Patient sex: F
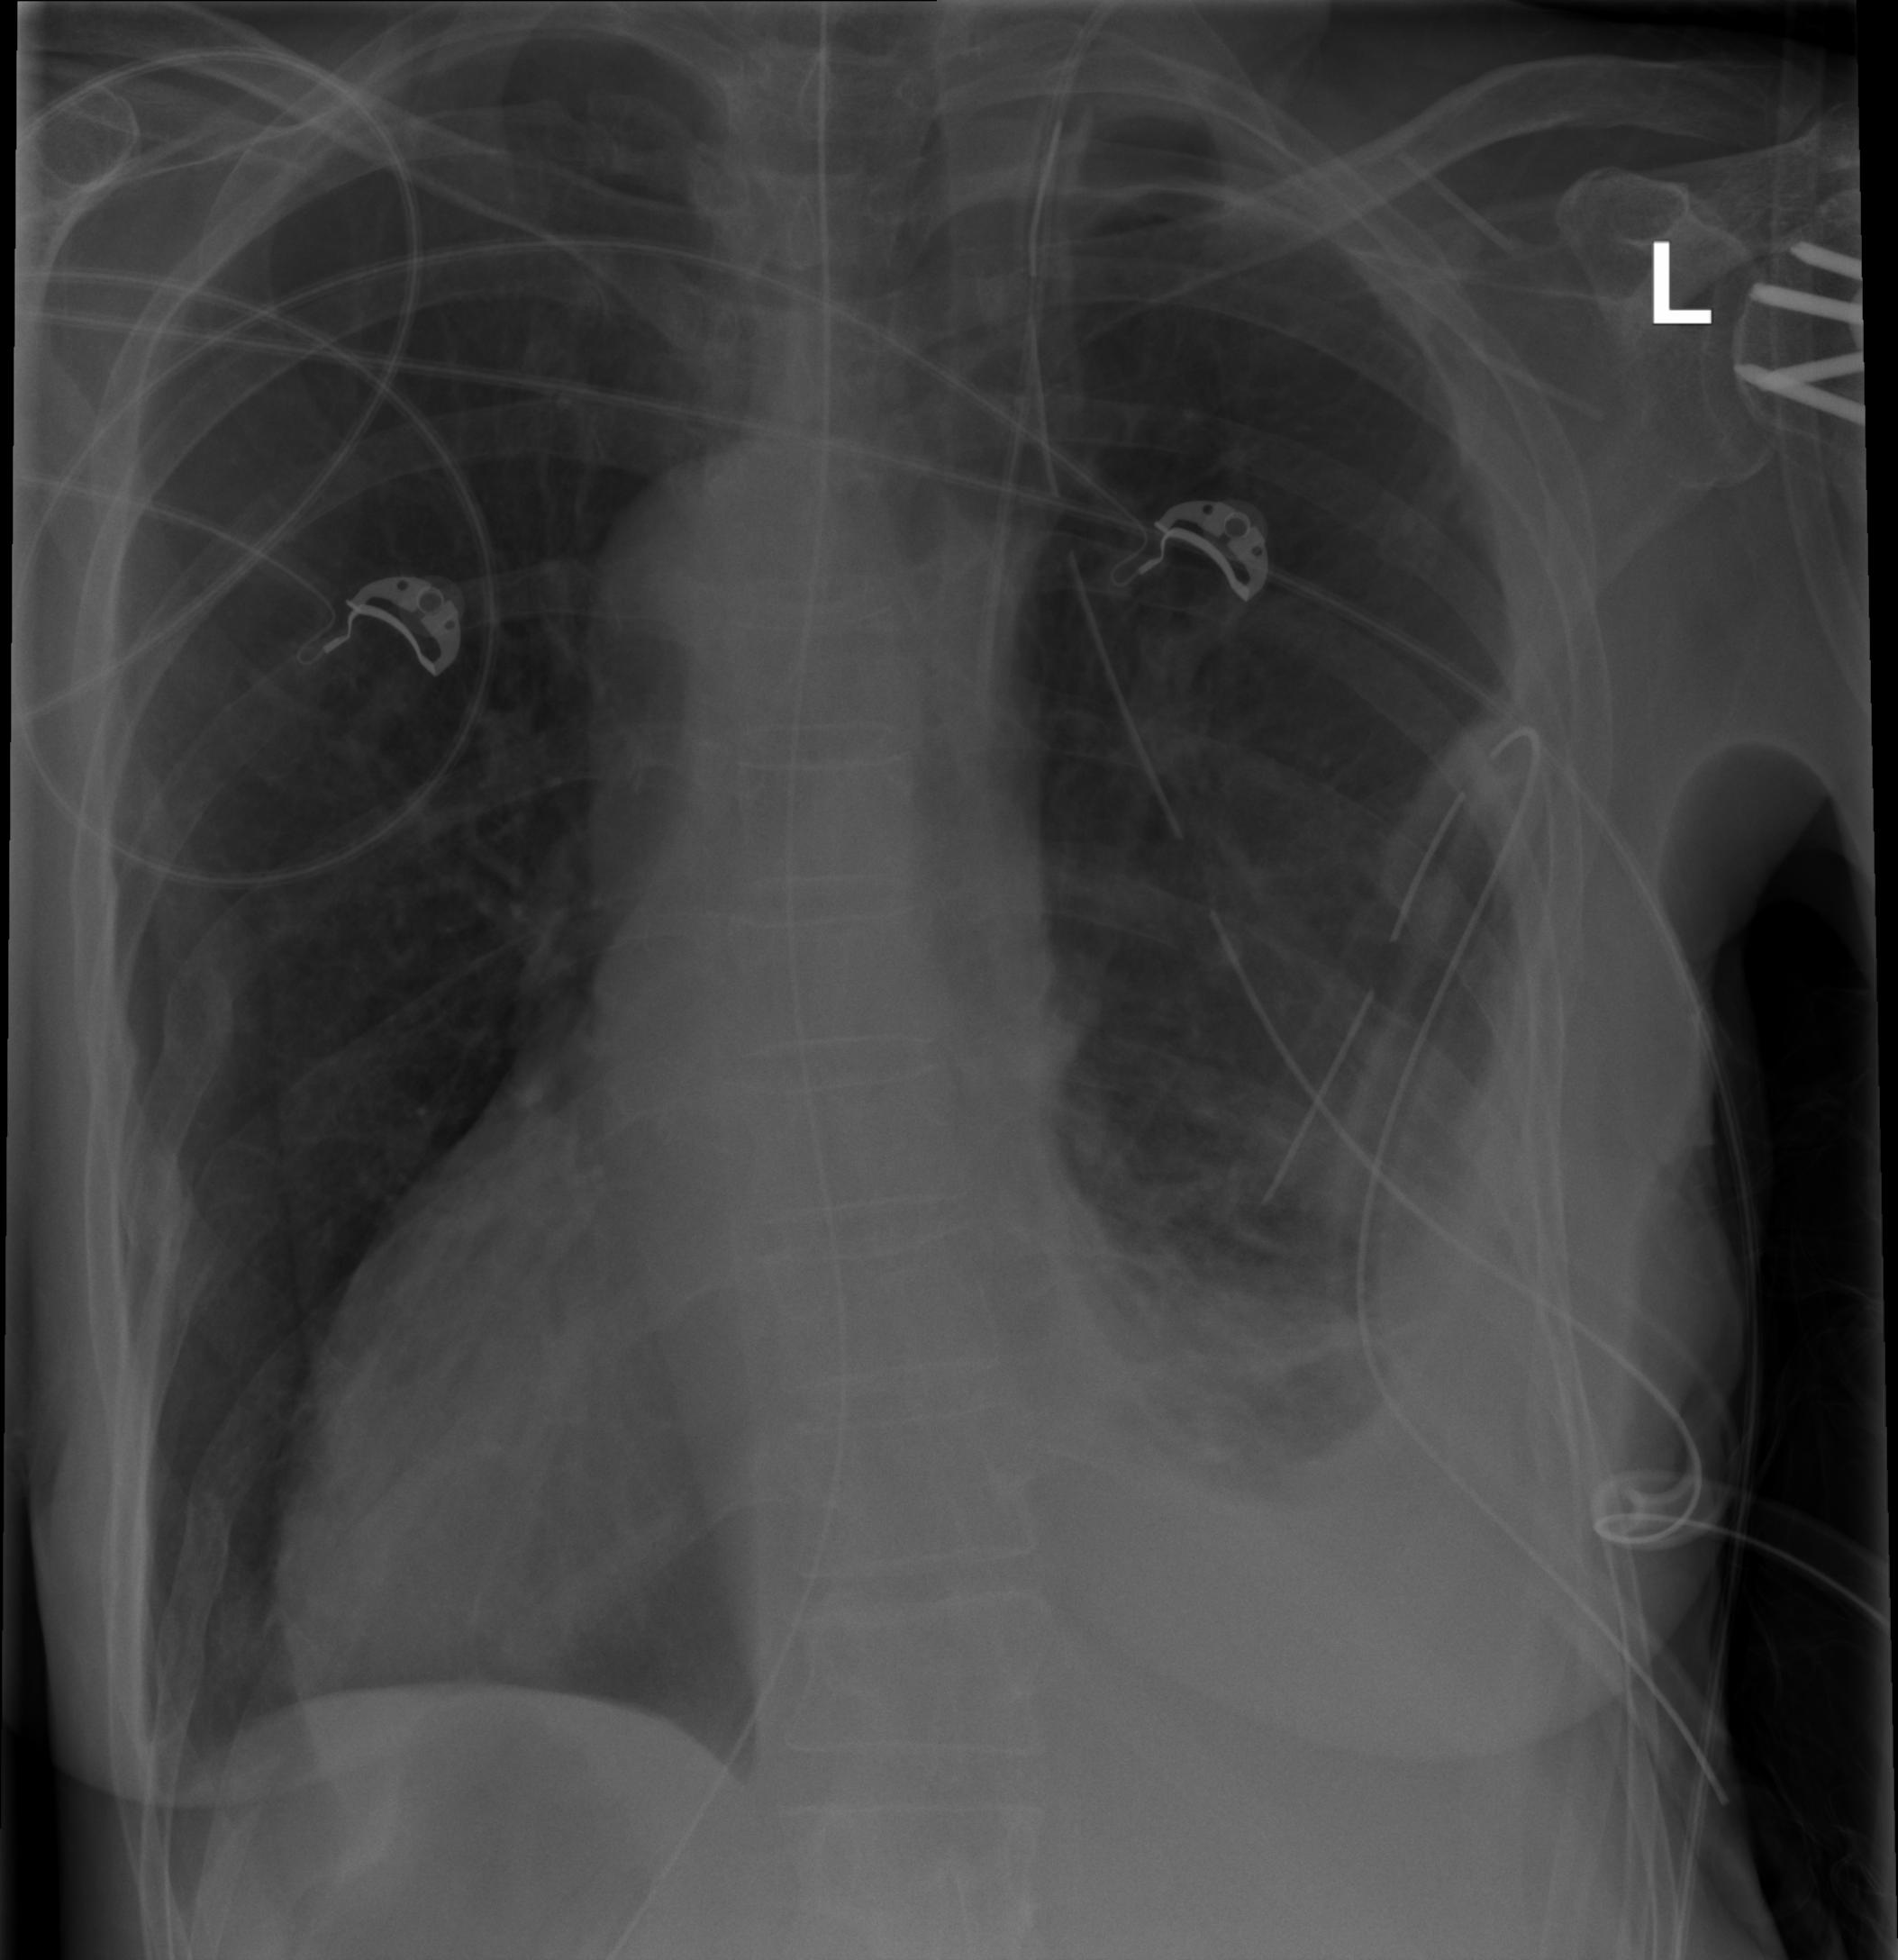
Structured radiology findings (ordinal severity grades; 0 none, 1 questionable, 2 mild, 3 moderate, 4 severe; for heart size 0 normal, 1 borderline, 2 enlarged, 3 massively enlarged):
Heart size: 2
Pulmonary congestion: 0
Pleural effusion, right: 0
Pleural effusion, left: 3
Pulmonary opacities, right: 0
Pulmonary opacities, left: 2
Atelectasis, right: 0
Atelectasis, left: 3